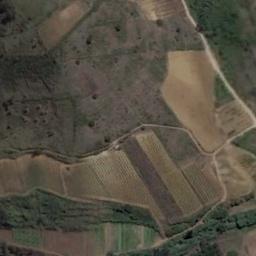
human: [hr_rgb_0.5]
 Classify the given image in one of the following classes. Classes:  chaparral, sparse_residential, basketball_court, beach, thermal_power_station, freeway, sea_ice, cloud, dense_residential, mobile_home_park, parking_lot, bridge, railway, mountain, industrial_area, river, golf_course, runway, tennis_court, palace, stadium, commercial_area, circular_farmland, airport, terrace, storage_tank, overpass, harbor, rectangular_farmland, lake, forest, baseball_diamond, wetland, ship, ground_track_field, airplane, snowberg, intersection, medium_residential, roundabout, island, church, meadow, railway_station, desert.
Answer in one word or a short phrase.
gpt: terrace